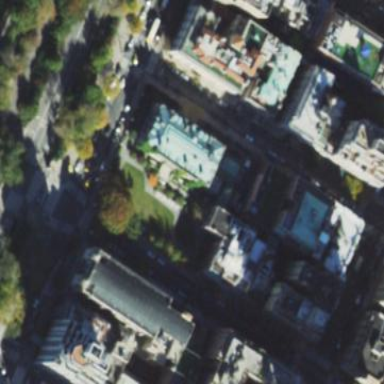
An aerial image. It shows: Historic building that serves as museum.